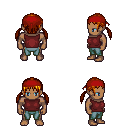
a pixel art fantasy rpg character, male body template, human, dark skin, maroon sleeveless shirt, teal pants, dark blonde twin-tailed hairstyle, red bandana, four views (front, back, left, right), 2x2 character sprite sheet, small pixel art, hard edges, no anti-aliasing